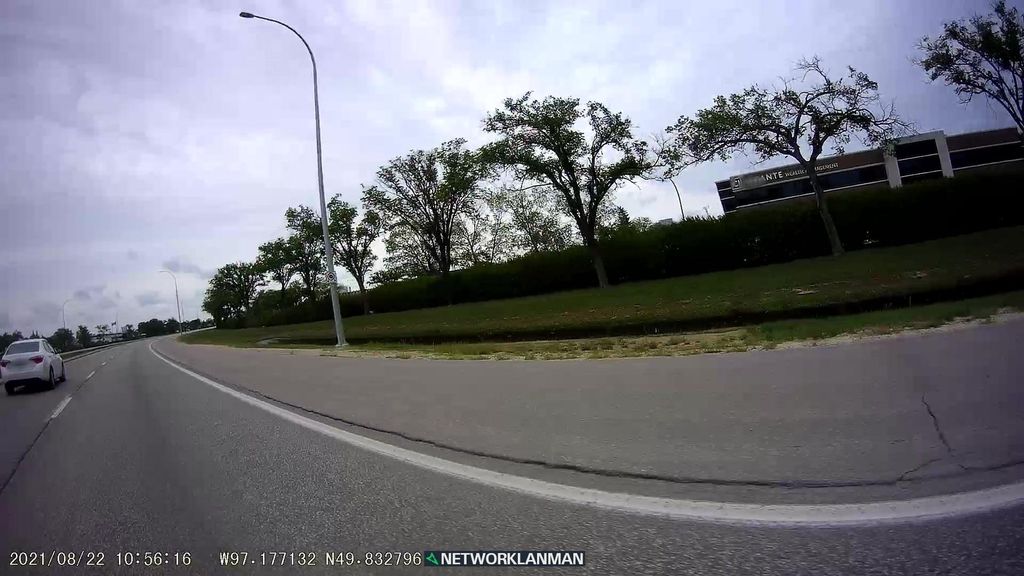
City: winnipeg